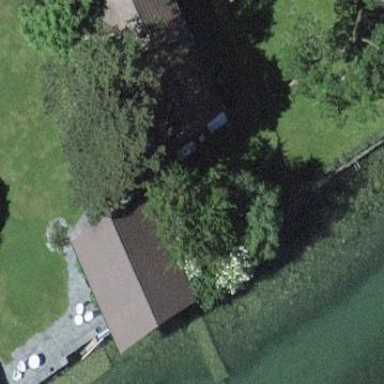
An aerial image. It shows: Shed building.